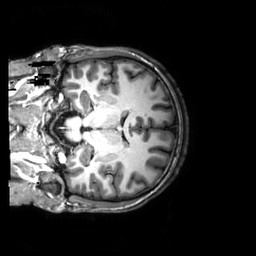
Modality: T1w
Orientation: coronal
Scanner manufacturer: philips
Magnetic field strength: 3 T
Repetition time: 0.0096 s
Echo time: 0.0046 s